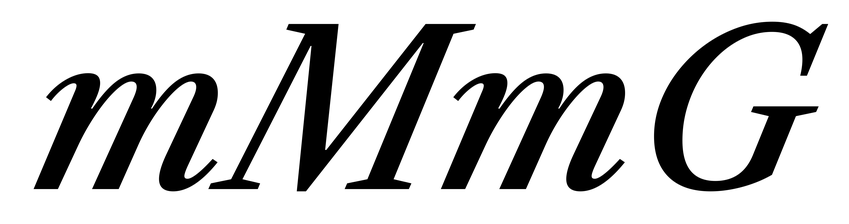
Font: LibreCaslonText-Italic_Medium_Italic